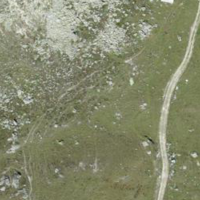
EUNIS habitat code: 26
Species observed at this site:
Oenanthe oenanthe
Aglais urticae